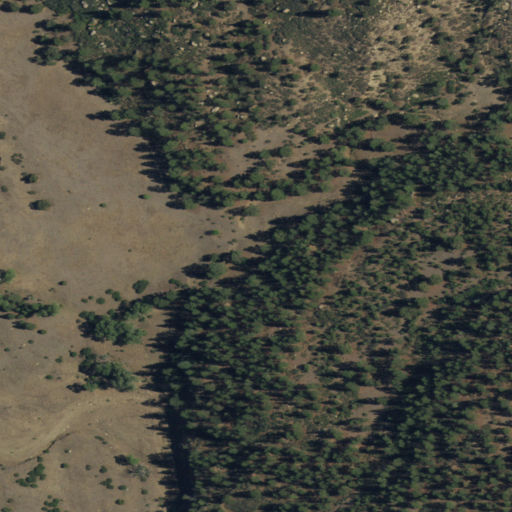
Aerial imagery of valley in New Mexico named Castle Canyon containing shrub, evergreen forest, grassland, deciduous forest, and woody wetlands